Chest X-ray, AP view. Patient: 32 years old, sex F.
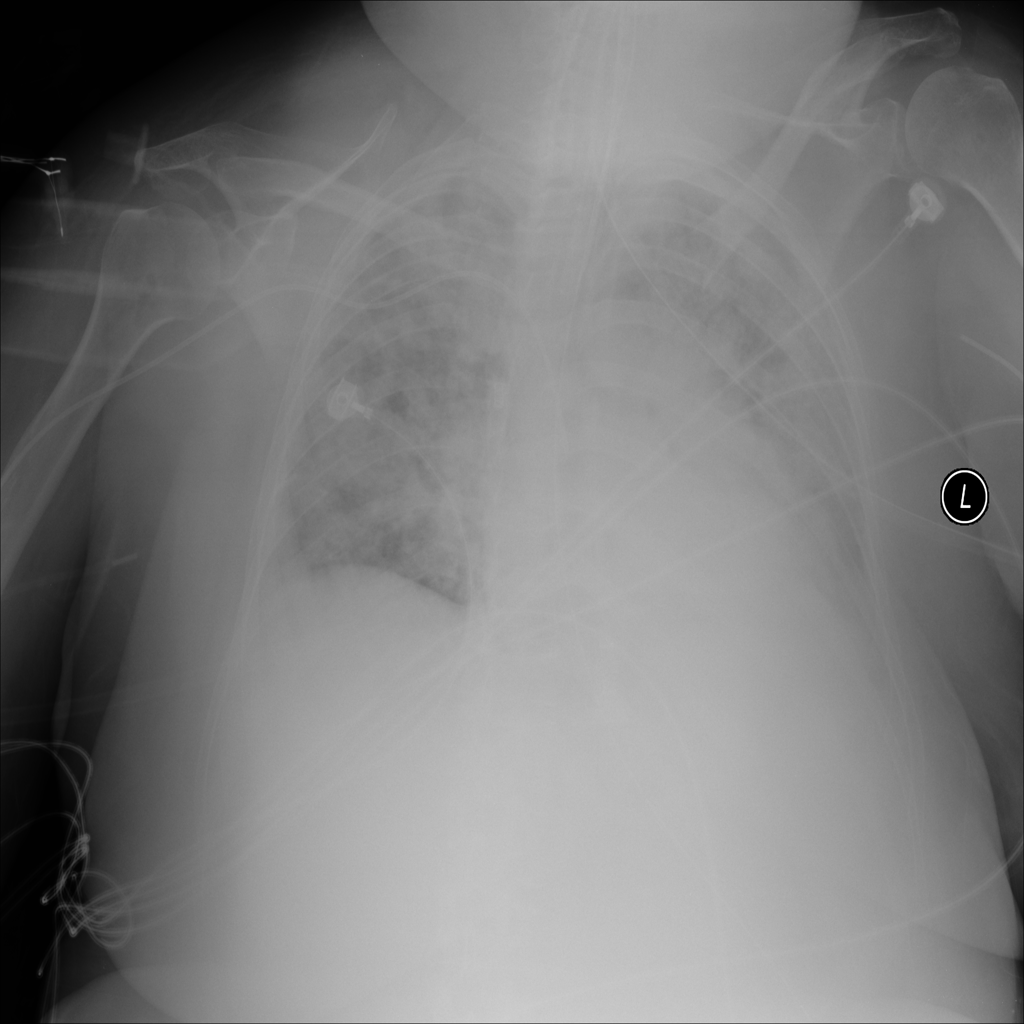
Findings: Edema, Infiltration, Pneumonia